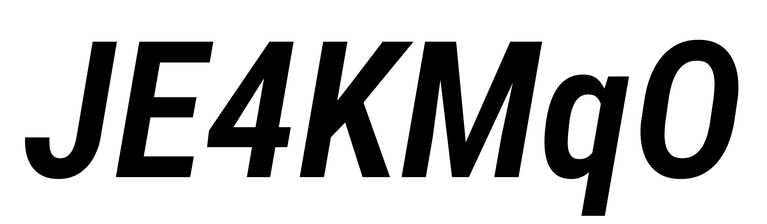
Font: Roboto-Italic_Condensed_SemiBold_Italic